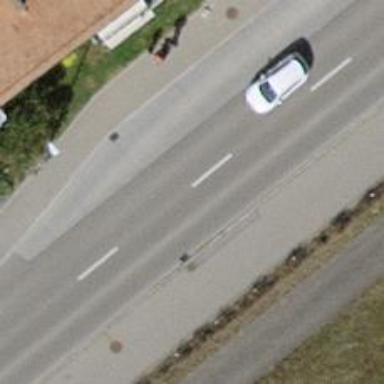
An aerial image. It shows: Bus stop equipped with public transport stop position.